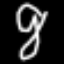
Label: squiggle